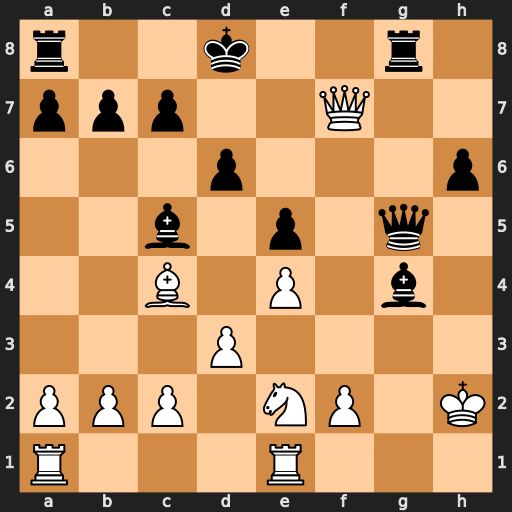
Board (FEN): r2k2r1/ppp2Q2/3p3p/2b1p1q1/2B1P1b1/3P4/PPP1NP1K/R3R3
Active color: w
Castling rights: -
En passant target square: -
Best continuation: Qxg8+ Qxg8 Bxg8